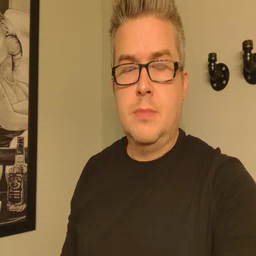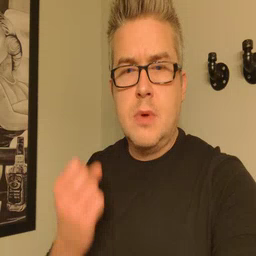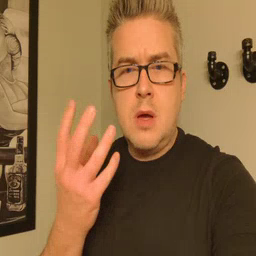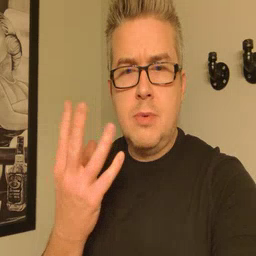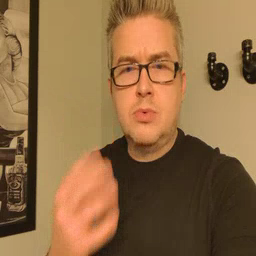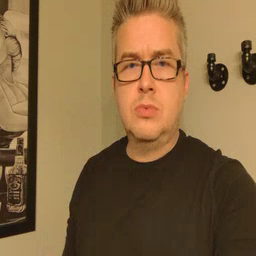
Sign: many